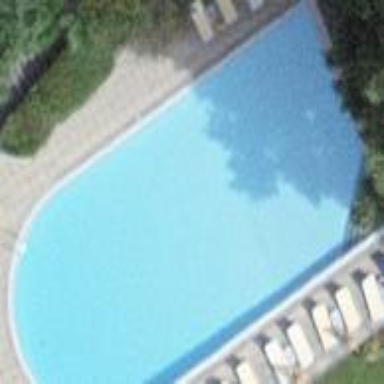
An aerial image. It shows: Swimming pool located in leisure land.